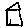
Label: house